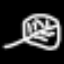
Label: leaf